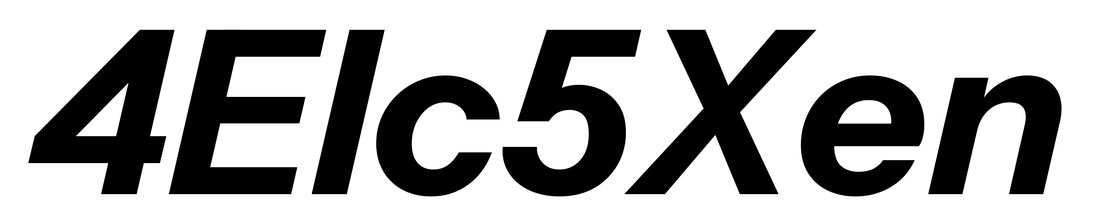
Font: InstrumentSans-Italic_Bold_Italic